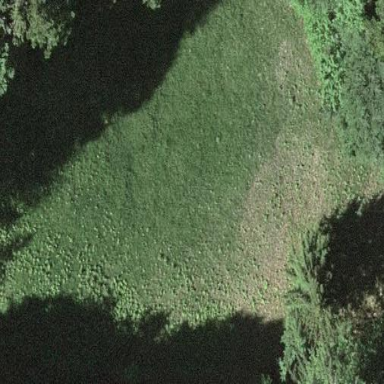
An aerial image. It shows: Beautiful meadow.